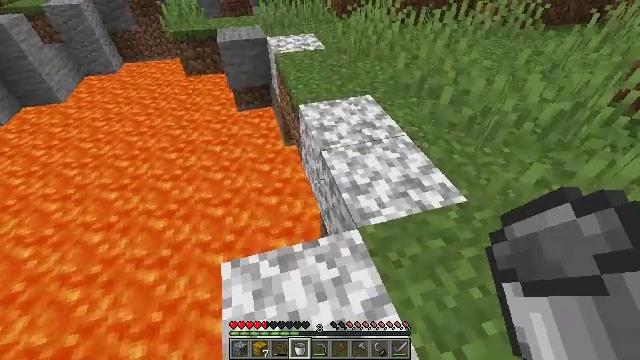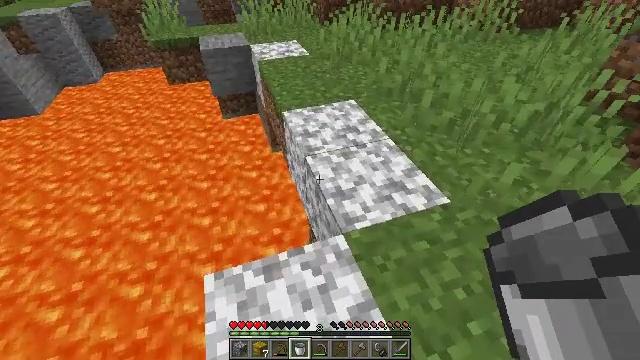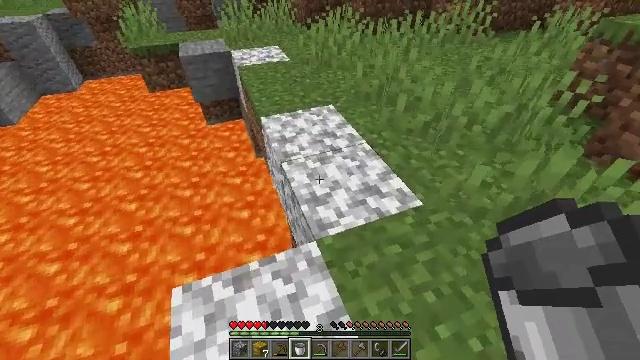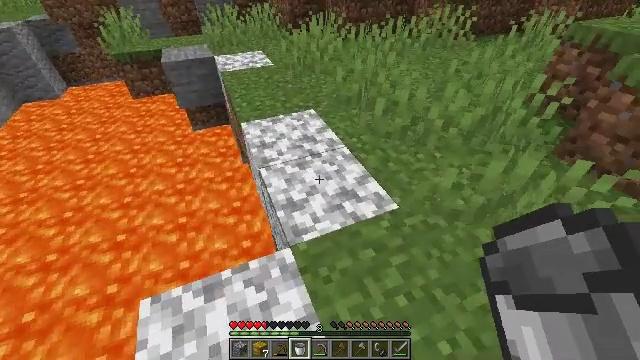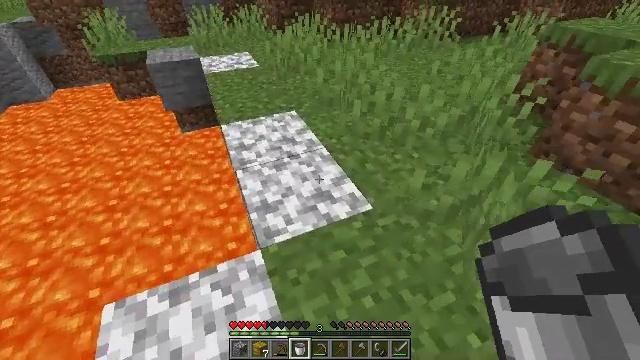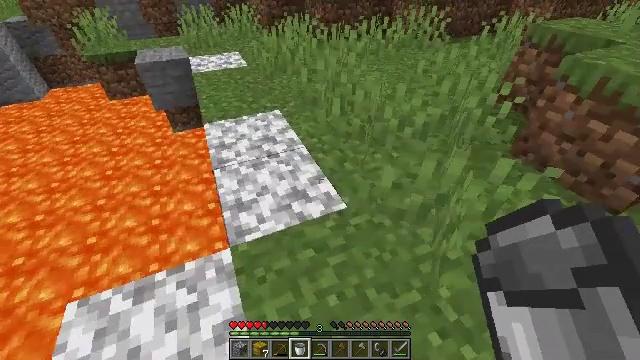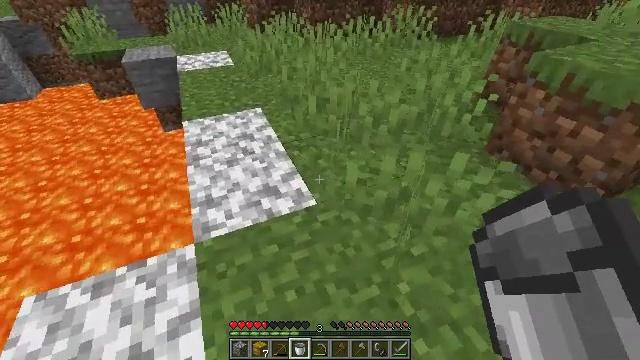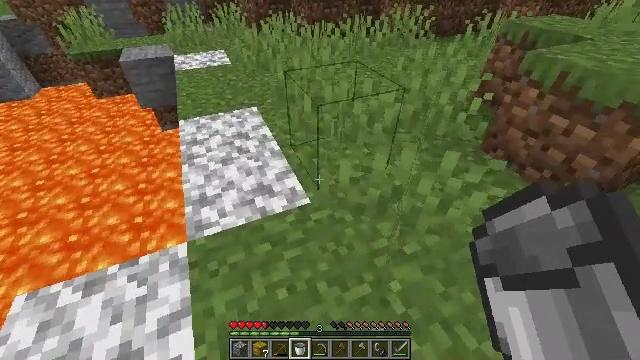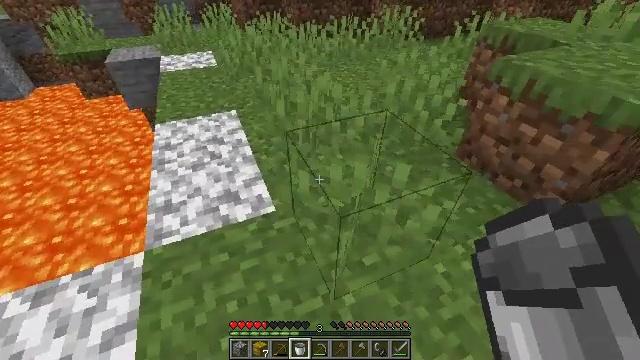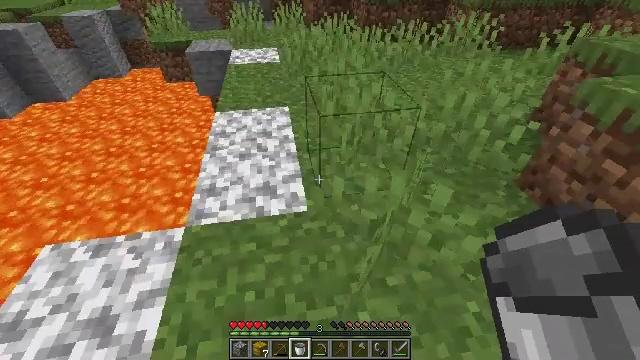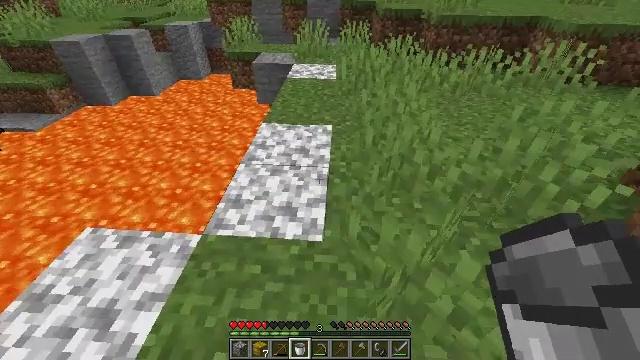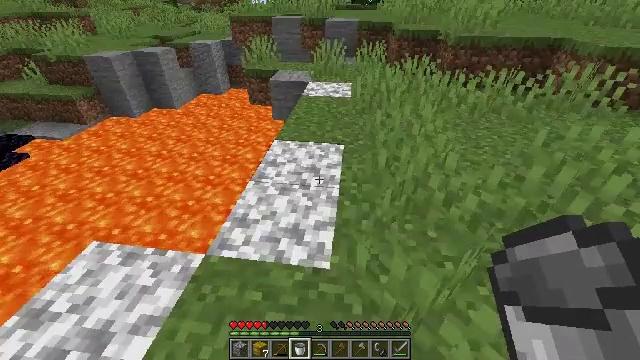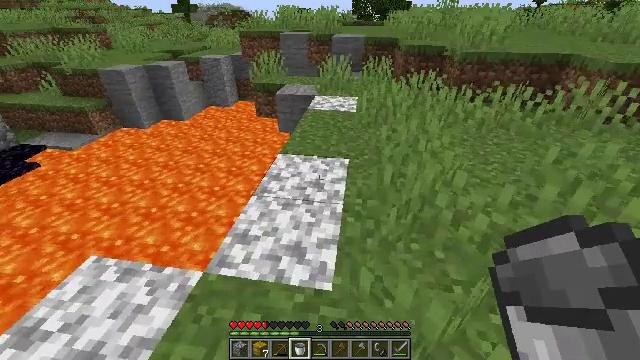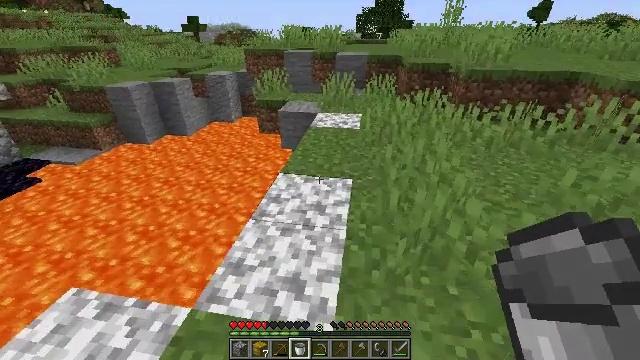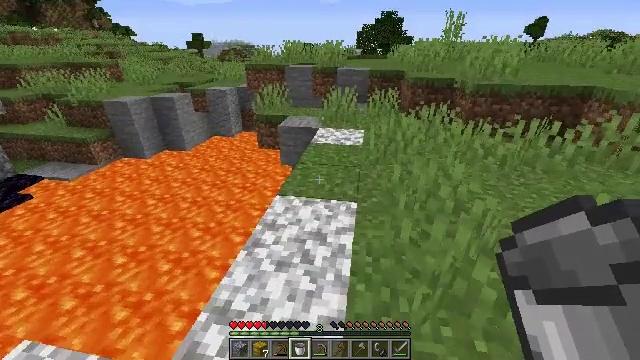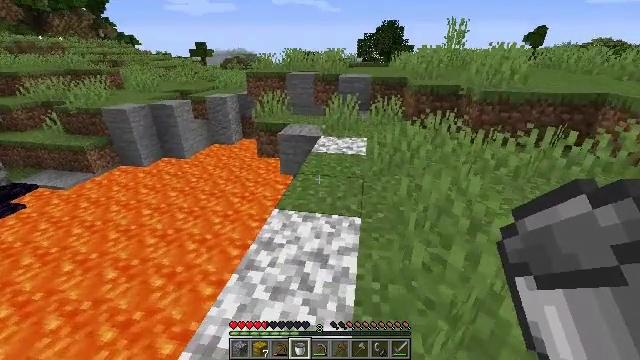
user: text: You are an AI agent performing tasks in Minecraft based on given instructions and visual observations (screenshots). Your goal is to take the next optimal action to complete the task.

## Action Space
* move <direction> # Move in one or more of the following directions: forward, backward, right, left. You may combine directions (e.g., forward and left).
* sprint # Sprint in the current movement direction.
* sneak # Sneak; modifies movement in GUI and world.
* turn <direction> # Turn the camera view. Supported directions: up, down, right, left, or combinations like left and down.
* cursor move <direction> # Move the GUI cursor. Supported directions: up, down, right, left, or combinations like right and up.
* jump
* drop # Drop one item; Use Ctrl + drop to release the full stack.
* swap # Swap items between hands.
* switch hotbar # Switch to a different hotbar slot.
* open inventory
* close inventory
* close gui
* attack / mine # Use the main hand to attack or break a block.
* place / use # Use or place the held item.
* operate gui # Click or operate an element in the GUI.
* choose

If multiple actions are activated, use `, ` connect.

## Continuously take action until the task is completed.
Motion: motion action
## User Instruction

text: Mine cobblestone underground.
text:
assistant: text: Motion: move right, turn right and up
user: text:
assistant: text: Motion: move right, turn right
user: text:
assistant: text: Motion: move right, turn right
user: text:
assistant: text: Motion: move right
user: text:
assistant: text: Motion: move right
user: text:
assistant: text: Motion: move right
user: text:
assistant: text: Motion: move right
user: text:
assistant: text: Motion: move forward and move right
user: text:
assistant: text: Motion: move forward and move right, turn left
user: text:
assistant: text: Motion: move forward, turn left and up
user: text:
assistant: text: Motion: move forward, turn left and up
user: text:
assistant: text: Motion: move forward, turn left and up
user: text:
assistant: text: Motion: move forward, turn up
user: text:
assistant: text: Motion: move forward, turn up
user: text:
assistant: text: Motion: move forward, turn up
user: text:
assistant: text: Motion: move forward, turn up
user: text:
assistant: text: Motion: move forward
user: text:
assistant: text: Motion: move forward
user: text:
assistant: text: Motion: move forward, turn right
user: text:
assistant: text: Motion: move forward, turn right
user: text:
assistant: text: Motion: move forward and move right, turn right
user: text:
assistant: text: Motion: move forward and move right, turn right
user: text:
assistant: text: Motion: move forward and move right
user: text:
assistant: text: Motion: move forward and move right
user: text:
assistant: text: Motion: move forward and move right
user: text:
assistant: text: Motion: move forward
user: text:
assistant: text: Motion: move forward
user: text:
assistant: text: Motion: move forward
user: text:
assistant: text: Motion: move forward
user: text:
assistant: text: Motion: move forward